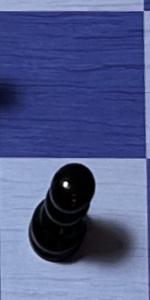
Label: Pawn_Black